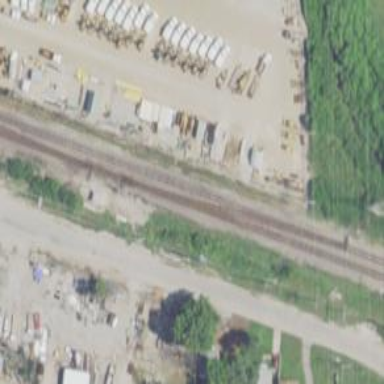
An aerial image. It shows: Railway siding with rails.